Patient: sex M, age 47
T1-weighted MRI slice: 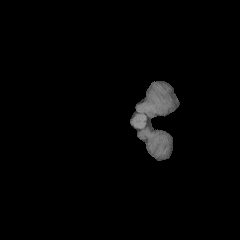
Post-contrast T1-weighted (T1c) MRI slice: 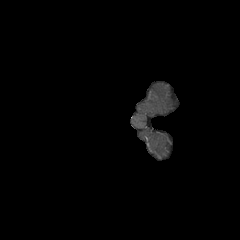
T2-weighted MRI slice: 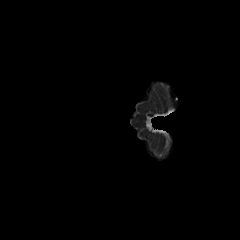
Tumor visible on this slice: no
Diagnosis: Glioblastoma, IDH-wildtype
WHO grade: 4